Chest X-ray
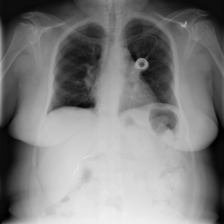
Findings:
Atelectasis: negative
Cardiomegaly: negative
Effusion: negative
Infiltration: negative
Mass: negative
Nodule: negative
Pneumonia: negative
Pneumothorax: negative
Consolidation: negative
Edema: negative
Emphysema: negative
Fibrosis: negative
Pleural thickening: negative
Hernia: negative